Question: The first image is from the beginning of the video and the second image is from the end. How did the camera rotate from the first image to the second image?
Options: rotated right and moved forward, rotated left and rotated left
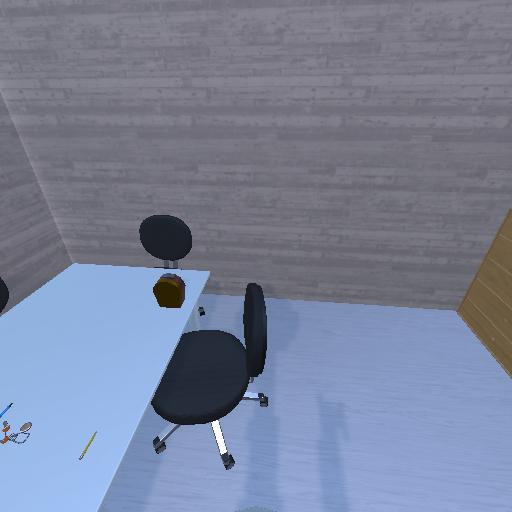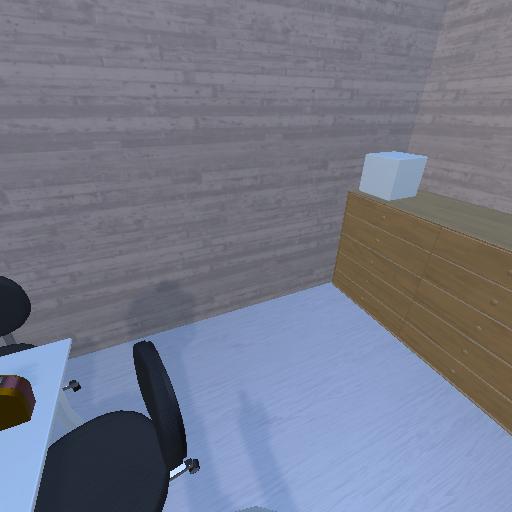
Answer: rotated right and moved forward